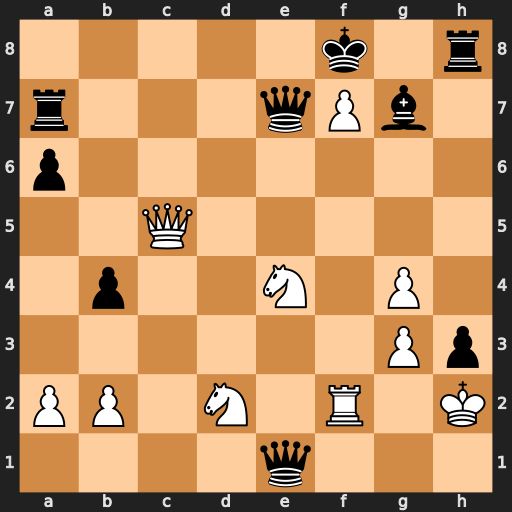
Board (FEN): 5k1r/r3qPb1/p7/2Q5/1p2N1P1/6Pp/PP1N1R1K/4q3
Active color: w
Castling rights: -
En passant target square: -
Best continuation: Qc8+ Qd8 Qxd8#